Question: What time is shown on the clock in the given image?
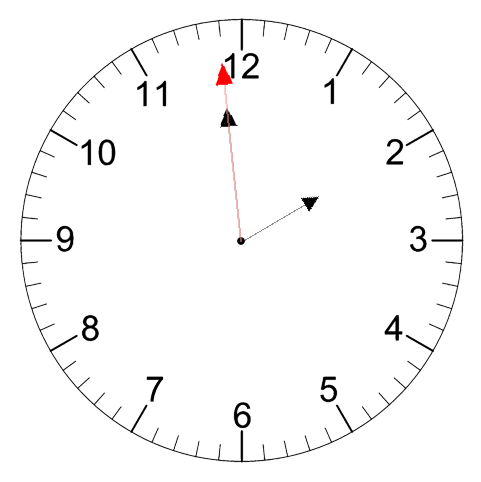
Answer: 01:58:59